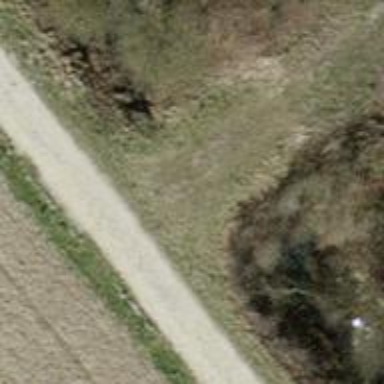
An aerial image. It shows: Compacted track road with grade3 tracktype.